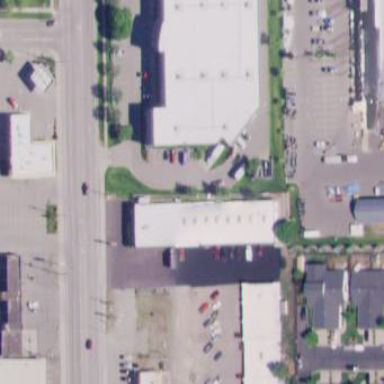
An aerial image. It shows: Building.